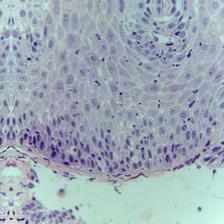
Diagnosis: Normal